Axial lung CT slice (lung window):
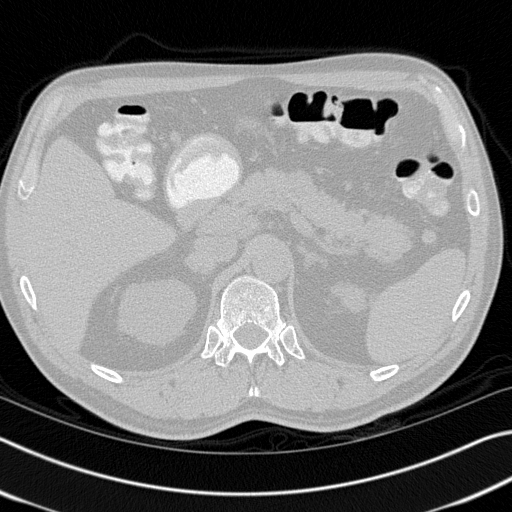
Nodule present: no